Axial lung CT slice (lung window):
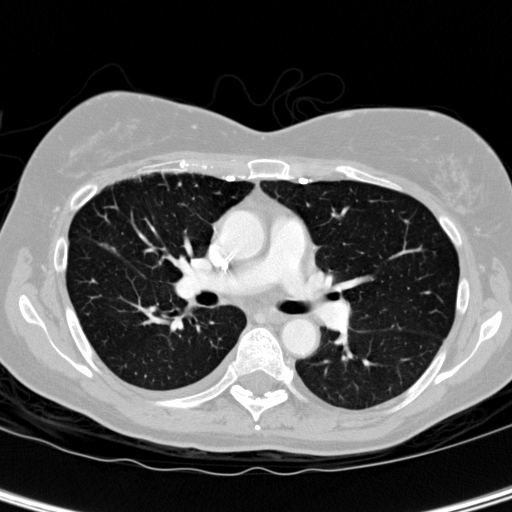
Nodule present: no